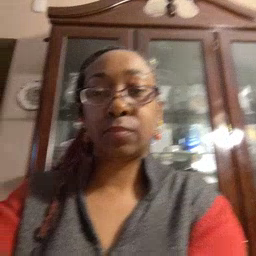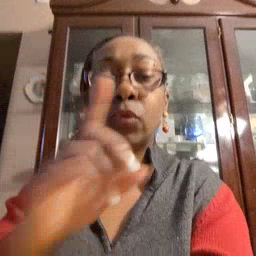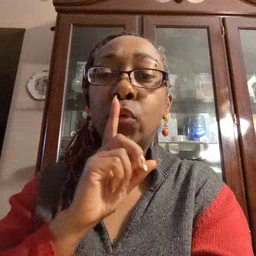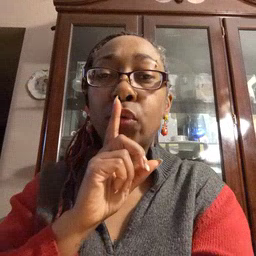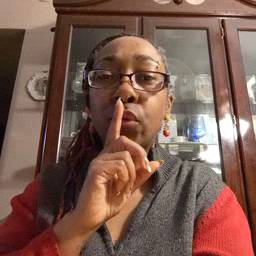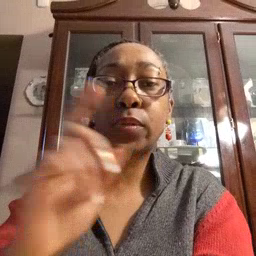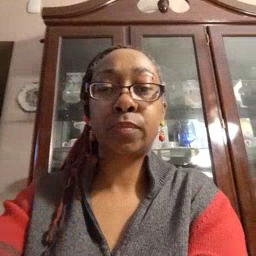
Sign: shhh